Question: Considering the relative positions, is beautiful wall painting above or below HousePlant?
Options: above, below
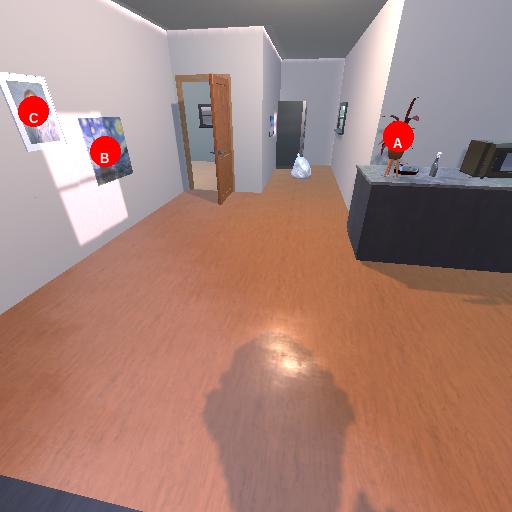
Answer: above